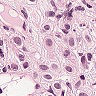
Metastatic tissue present: yes